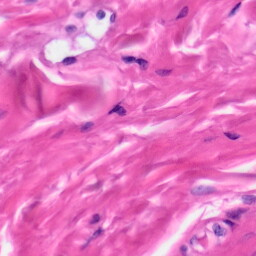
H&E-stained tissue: Skin